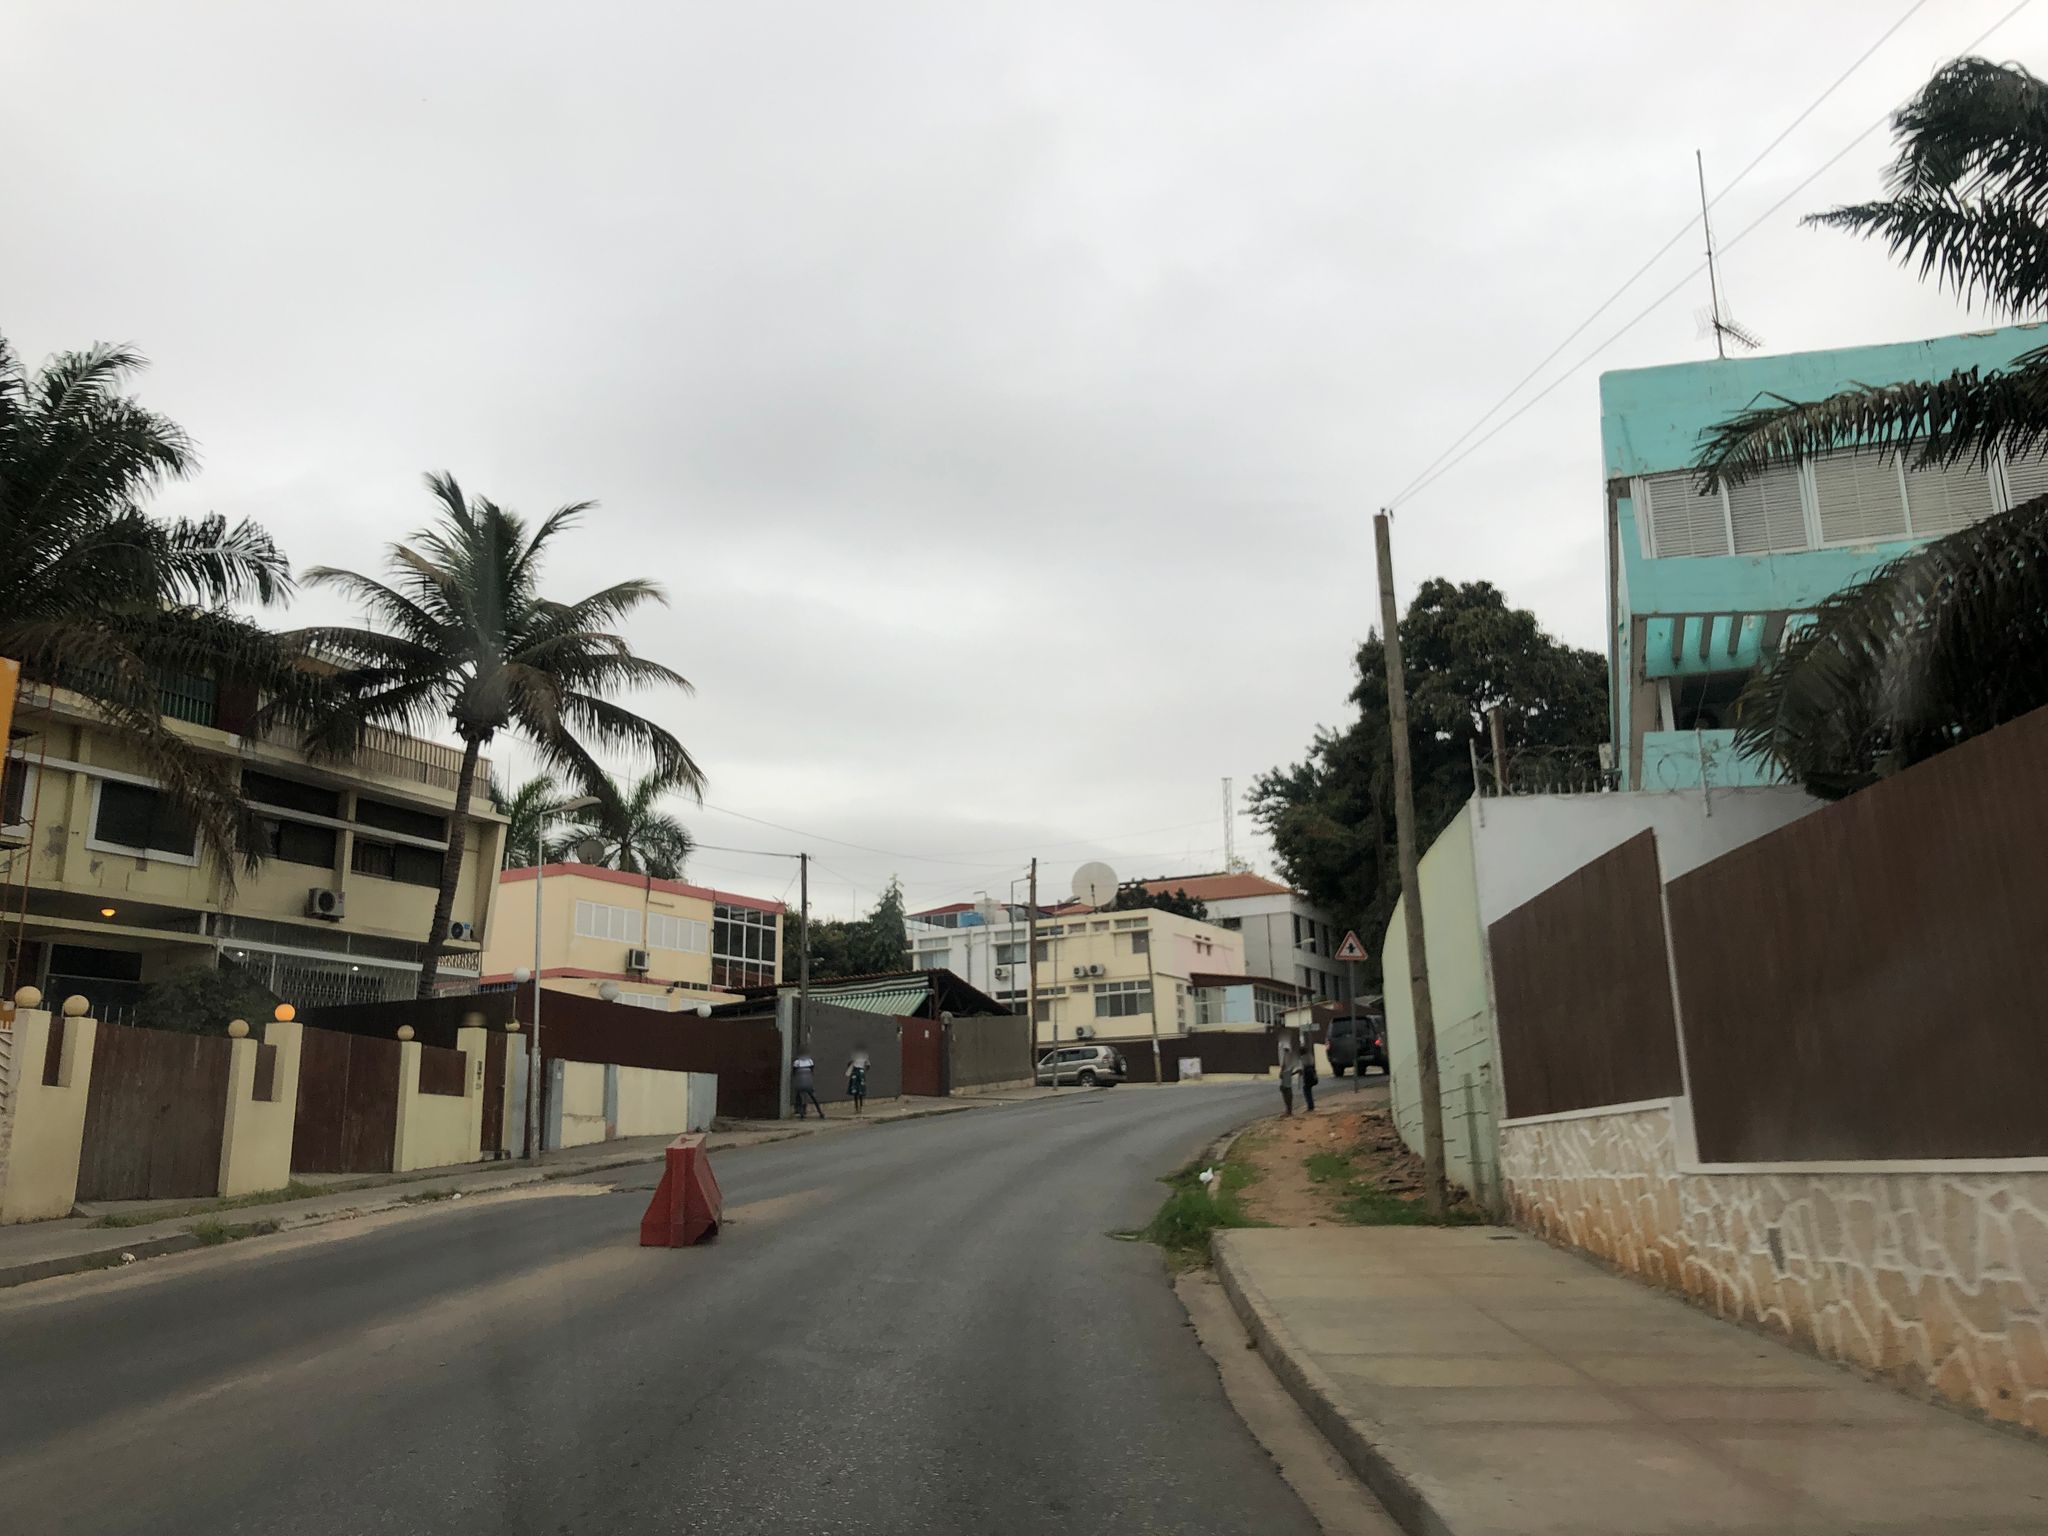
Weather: cloudy
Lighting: day
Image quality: good
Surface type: driving surface
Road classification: unclassified
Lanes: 2
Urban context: urban centre
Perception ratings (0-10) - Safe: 4.01, Lively: 2.8, Beautiful: 3.52, Boring: 1.44, Depressing: 2.55, Wealthy: 2.11